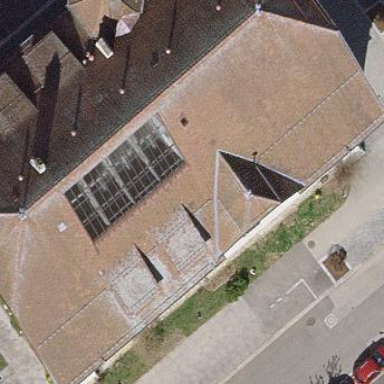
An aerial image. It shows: Public town hall with half-hipped roof shape.